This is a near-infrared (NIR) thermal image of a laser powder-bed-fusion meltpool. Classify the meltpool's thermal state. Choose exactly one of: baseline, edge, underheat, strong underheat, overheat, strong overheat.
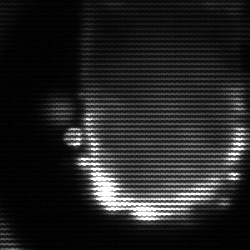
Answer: baseline